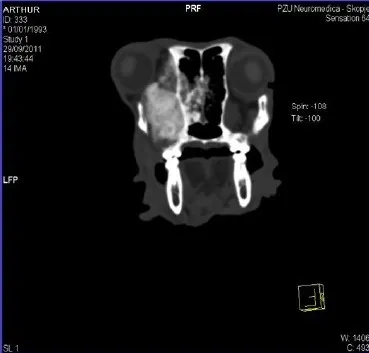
Computed tomography of the skull. The left eye bulb protrusion, presence of the tumoural mass in the very base of the orbit with osteolysis of the nasal septum and presence of the neoplasm in the left nasal duct.
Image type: radiology (ct)